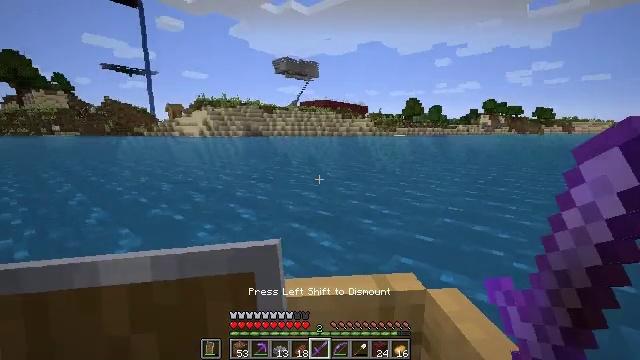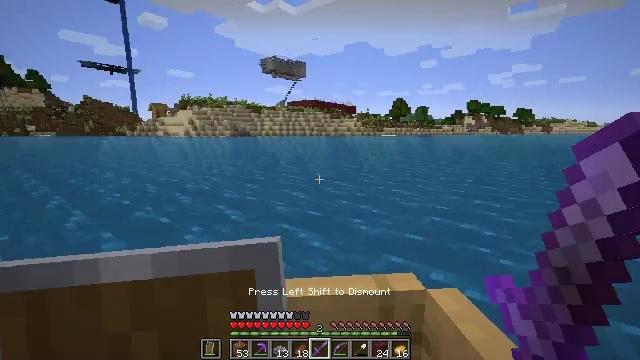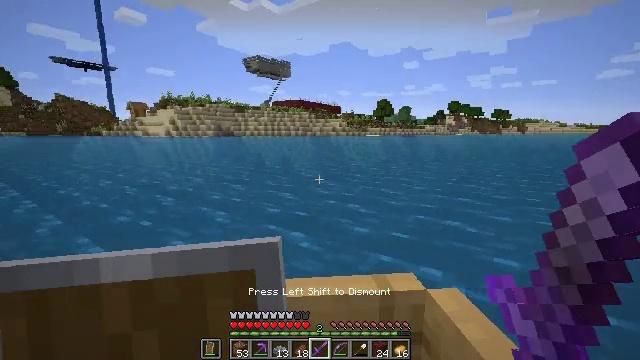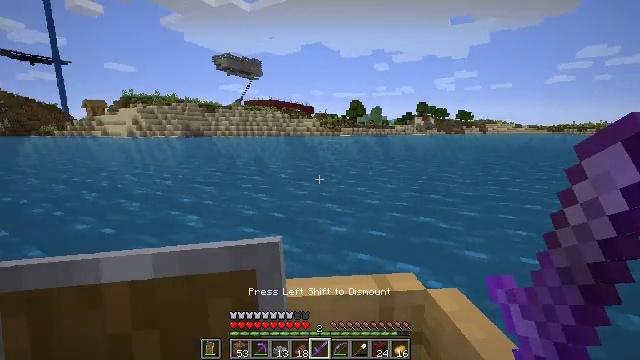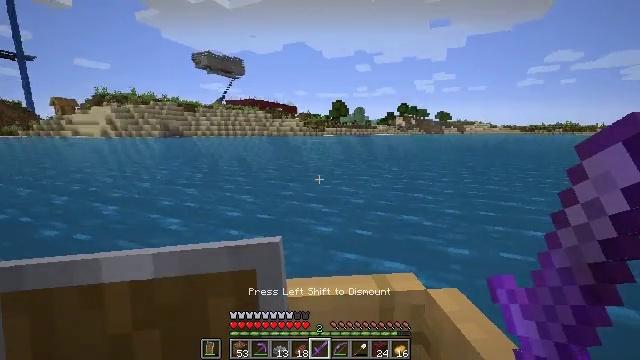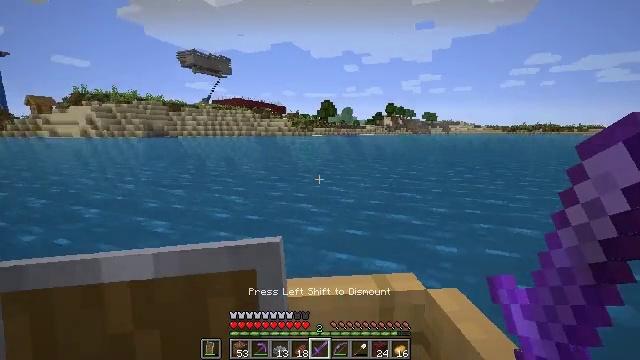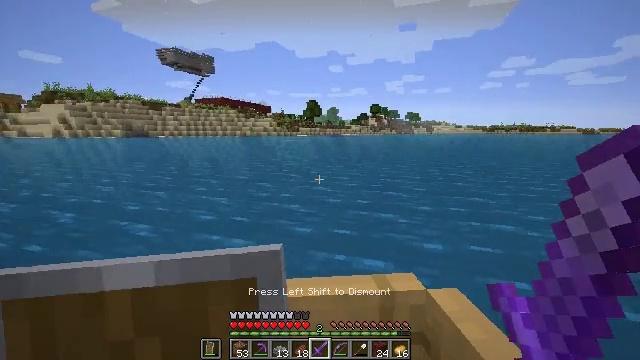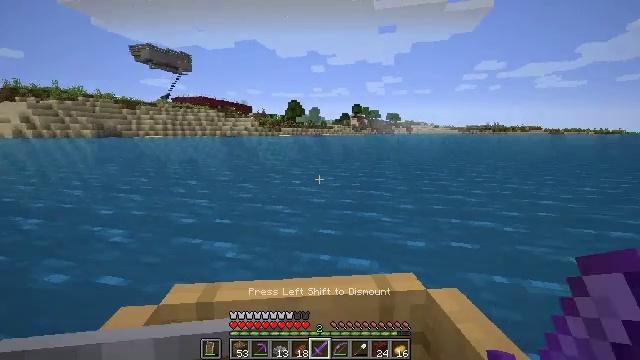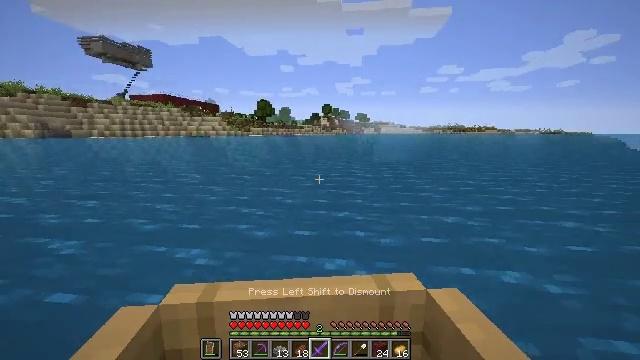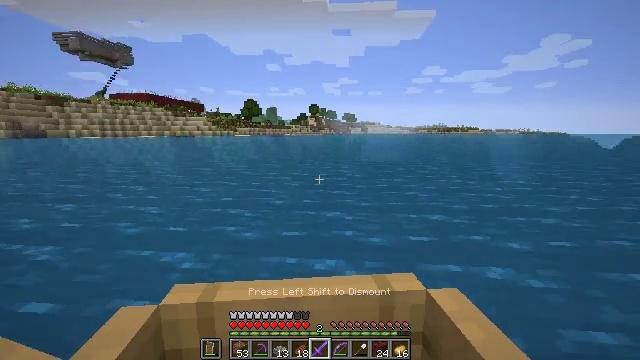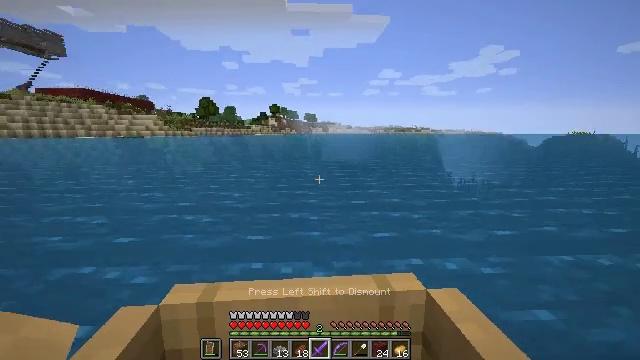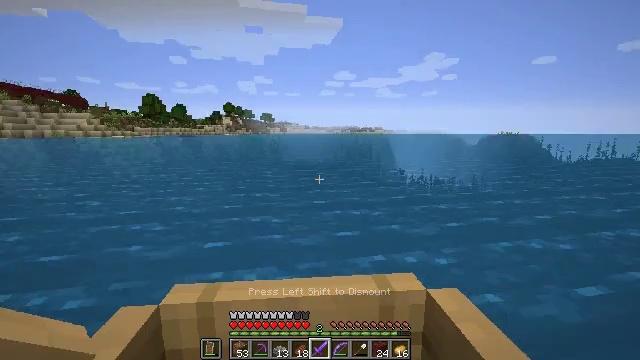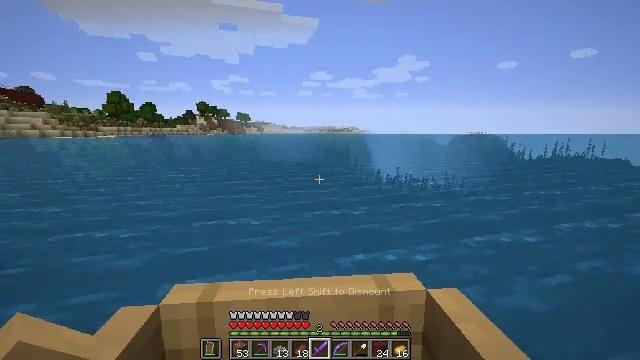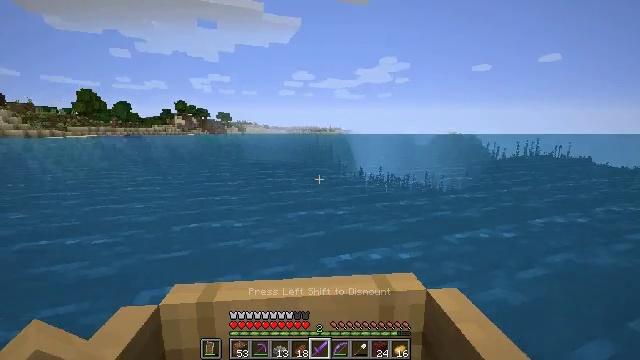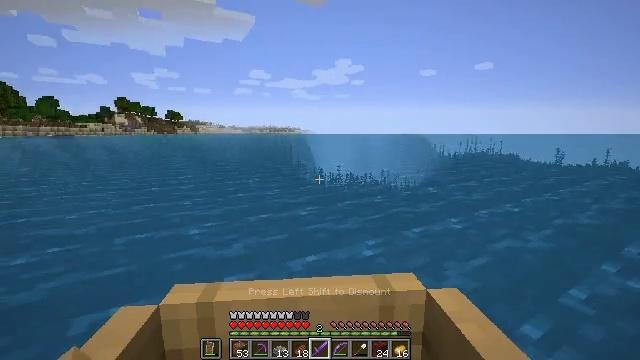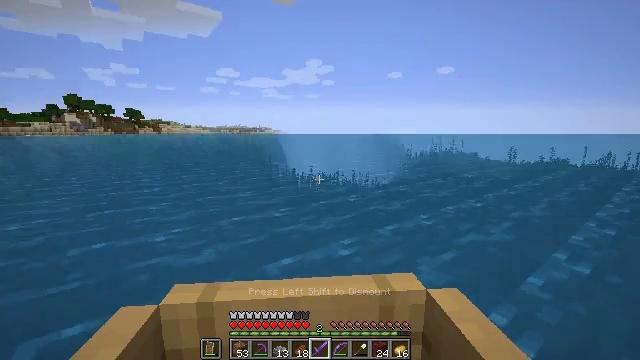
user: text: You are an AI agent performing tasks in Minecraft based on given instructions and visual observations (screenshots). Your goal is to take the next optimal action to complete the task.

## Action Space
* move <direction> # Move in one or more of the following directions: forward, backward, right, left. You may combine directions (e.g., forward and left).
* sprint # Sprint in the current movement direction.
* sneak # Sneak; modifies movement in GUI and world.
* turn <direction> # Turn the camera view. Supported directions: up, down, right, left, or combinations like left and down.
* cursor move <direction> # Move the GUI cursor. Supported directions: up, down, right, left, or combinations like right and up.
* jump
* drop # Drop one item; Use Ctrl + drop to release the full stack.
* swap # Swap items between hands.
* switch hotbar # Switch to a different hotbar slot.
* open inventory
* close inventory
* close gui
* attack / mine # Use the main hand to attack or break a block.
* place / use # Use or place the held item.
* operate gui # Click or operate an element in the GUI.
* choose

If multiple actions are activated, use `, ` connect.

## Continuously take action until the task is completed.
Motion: motion action
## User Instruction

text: mine block bubble coral block
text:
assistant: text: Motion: no_op
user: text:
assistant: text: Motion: no_op
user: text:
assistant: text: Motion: no_op
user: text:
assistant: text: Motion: no_op
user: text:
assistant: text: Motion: move right
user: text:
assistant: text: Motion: move right
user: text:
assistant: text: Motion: move right
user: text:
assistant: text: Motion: move right
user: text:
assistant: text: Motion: move right
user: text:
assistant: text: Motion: move right
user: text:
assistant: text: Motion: move right
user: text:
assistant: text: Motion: move right
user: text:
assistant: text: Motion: move right
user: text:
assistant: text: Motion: move right
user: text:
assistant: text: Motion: move right
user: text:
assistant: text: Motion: move right
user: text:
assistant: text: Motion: move right
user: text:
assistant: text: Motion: move right
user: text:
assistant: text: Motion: move right
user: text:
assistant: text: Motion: move right
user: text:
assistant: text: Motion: move right
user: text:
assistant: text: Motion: move right
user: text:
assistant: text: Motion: move right
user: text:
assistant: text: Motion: move right
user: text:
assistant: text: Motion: no_op
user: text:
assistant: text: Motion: no_op
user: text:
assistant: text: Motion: no_op
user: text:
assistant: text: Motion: no_op
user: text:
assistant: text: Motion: no_op
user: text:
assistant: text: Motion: no_op